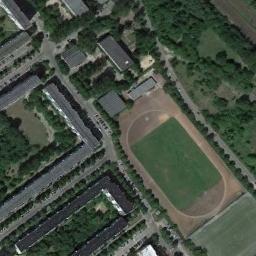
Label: ground_track_field